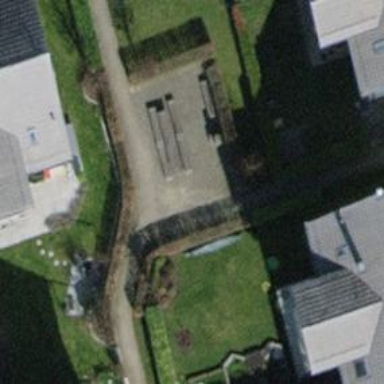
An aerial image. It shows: Hedge barrier.